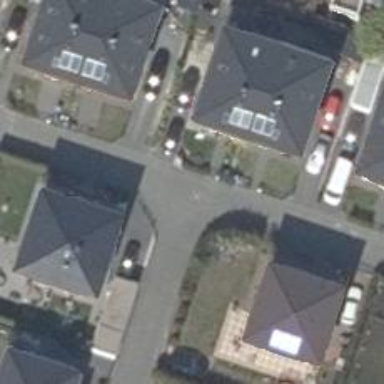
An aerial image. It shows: Living street.